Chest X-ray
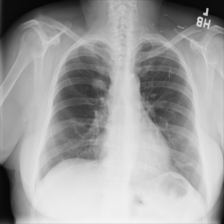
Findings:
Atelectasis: negative
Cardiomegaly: negative
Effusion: negative
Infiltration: negative
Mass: negative
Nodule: negative
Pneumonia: negative
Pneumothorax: negative
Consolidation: negative
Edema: negative
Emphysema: negative
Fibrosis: negative
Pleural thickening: negative
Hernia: negative